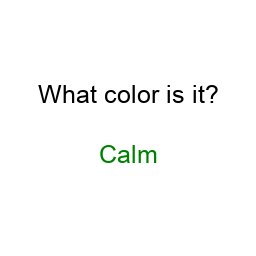
Color: green
Background color: white
Question text color: black